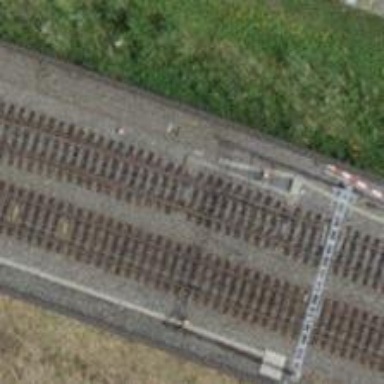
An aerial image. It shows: Railway switch.